Aerial crown-view tile of a tropical tree (Barro Colorado Island, Panama), acquired 20241014:
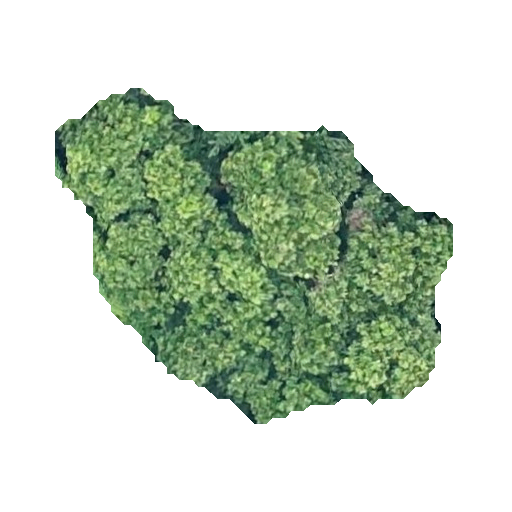
Species: Anacardium excelsum
GBIF accepted scientific name: Anacardium excelsum
Crown area: 135.048 m²